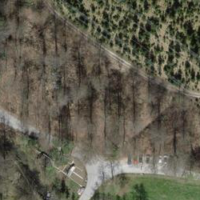
EUNIS habitat code: 44
Species observed at this site:
Euonymus europaeus